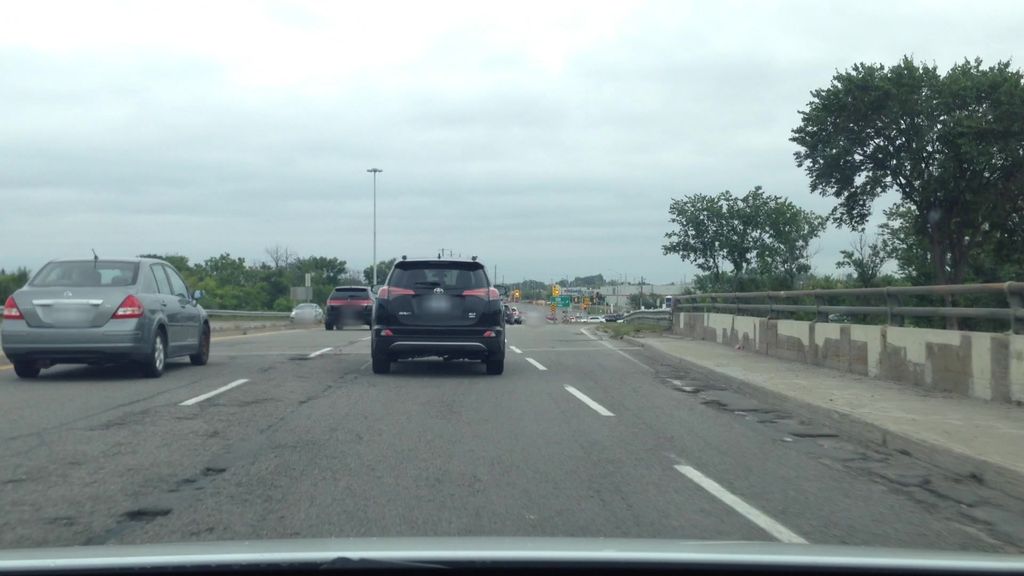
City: ottawa-gatineau